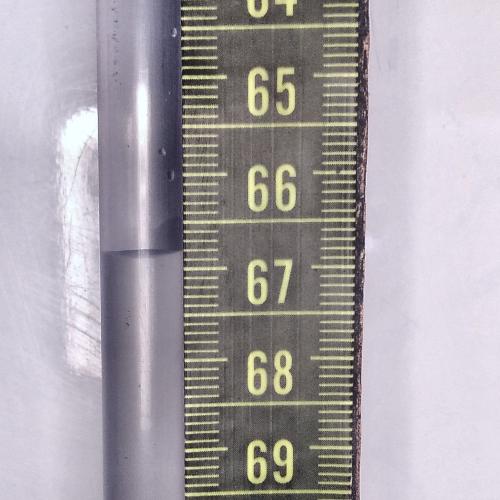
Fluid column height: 66.8 cm